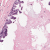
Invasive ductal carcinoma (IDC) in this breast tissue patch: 0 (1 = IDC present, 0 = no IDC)